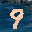
Label: 9